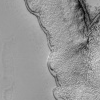
Atmospheric dust classification: not_dusty